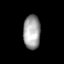
Tissue: skin
Cell type: Epithelial cells
Senescence score: 0.6957
Nuclear area (px): 568
Mean DAPI intensity: 161.664